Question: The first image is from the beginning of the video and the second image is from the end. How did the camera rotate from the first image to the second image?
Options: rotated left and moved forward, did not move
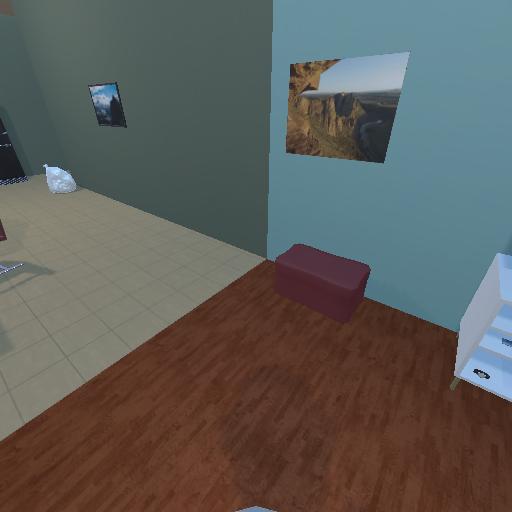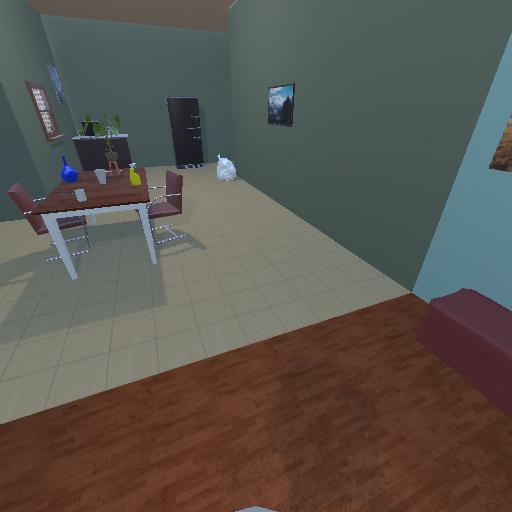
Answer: rotated left and moved forward